Interaction volume radius: 10 \u00c5
Interaction volume height: 40 \u00c5
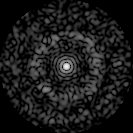
Disorder parameter: 0.8305